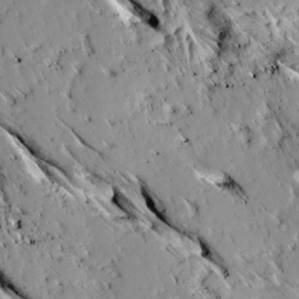
Label: non_frost